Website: macys
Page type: review-order
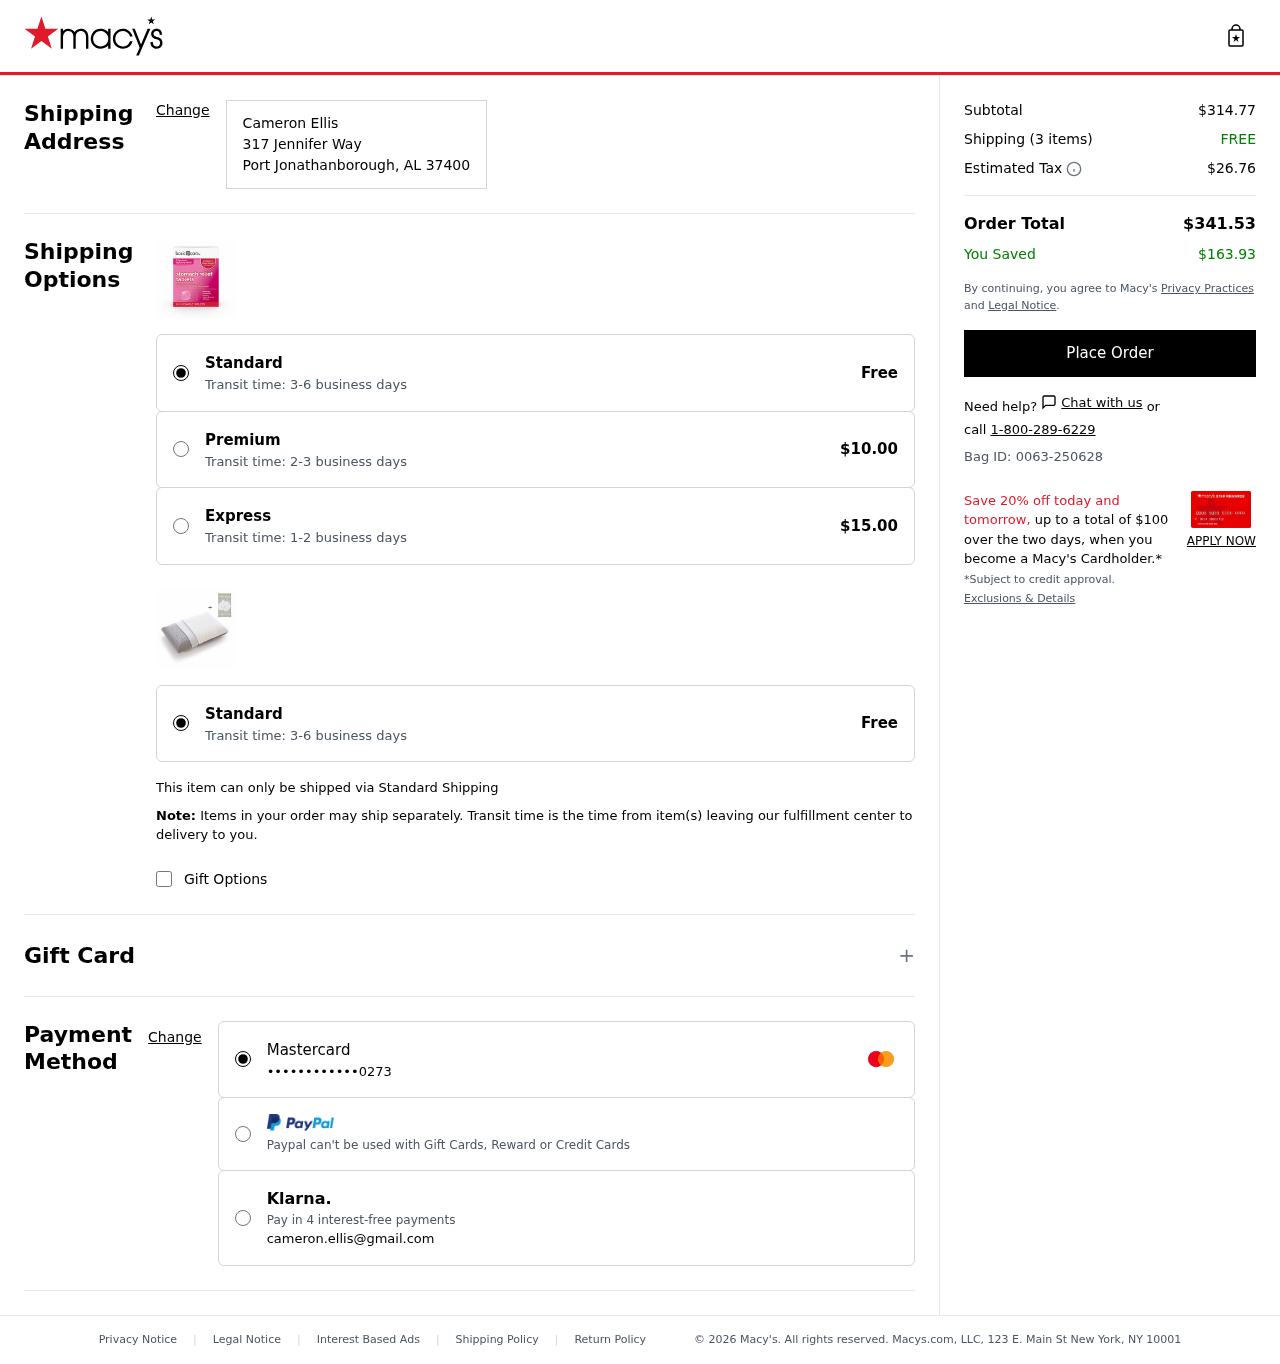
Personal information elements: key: PII_CARD_LAST4
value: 0273
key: PII_CARD_TYPE
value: Mastercard
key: PII_CITY
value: Port Jonathanborough
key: PII_EMAIL
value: cameron.ellis@gmail.com
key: PII_FULLNAME
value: Cameron Ellis
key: PII_POSTCODE
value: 37400
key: PII_STATE_ABBR
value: AL
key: PII_STREET
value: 317 Jennifer Way
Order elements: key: ORDER_SUBTOTAL
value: $314.77
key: ORDER_NUM_ITEMS
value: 3
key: ORDER_SHIPPING_COST
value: FREE
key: ORDER_TAX
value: $26.76
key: ORDER_TOTAL
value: $341.53
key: ORDER_SAVINGS
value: $163.93
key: ORDER_BAG_ID
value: Bag ID: 0063-250628